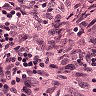
Metastatic tissue present: no